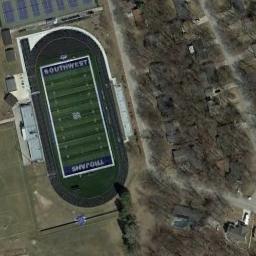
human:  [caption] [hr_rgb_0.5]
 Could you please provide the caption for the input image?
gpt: The ground track field with a gridiron is next to lots of bare trees, Some houses and other sports areas .

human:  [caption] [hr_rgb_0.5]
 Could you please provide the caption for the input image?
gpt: There are numerous buildings beside the ground track field .

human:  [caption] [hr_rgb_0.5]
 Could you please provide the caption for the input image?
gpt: Track and field are built on the lawn next to the sparse vegetation .

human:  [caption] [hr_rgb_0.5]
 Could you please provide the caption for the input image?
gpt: There is a small track in the upper left corner .

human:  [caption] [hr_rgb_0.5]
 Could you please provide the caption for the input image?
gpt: There are some brown trees beside the ground track field with a black field .